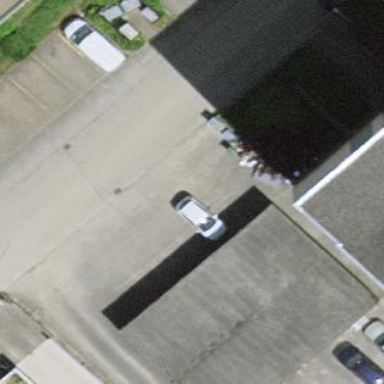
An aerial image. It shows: Group of garages.